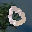
Label: 0